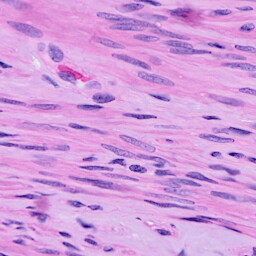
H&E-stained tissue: Ovarian